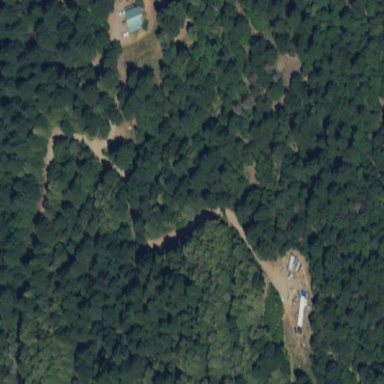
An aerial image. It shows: Forest area.